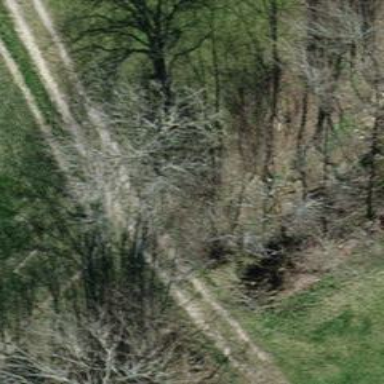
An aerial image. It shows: Track road with grade4 tracktype.